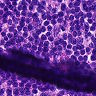
Metastatic tissue present: no